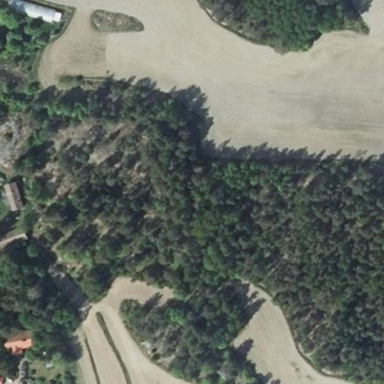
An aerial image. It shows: Beautiful woodland area.